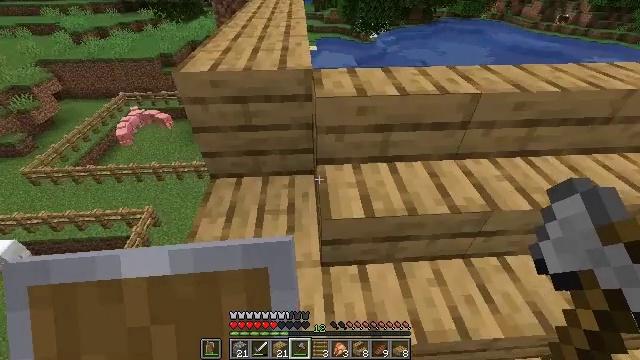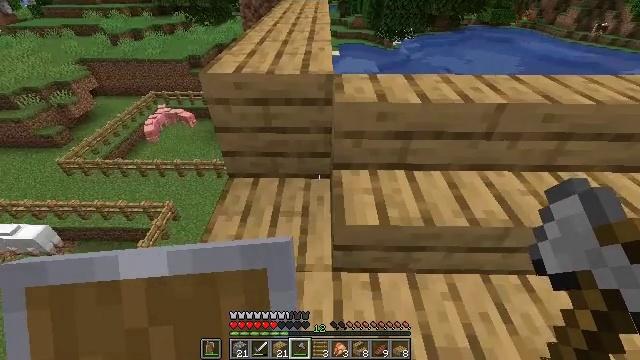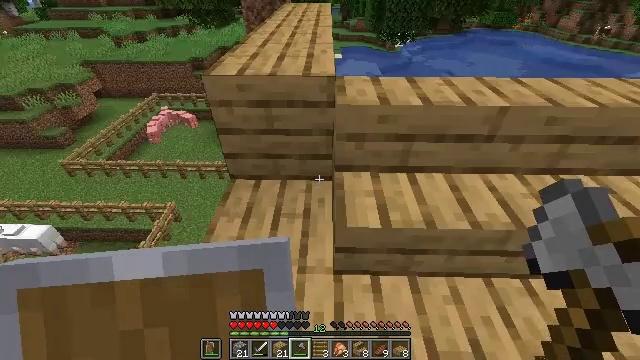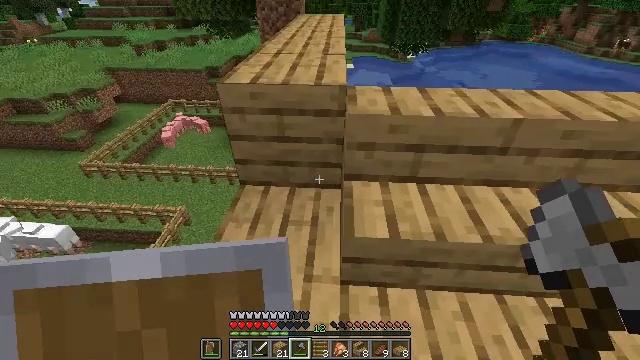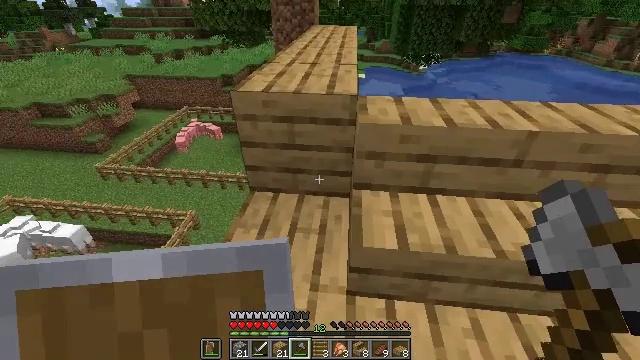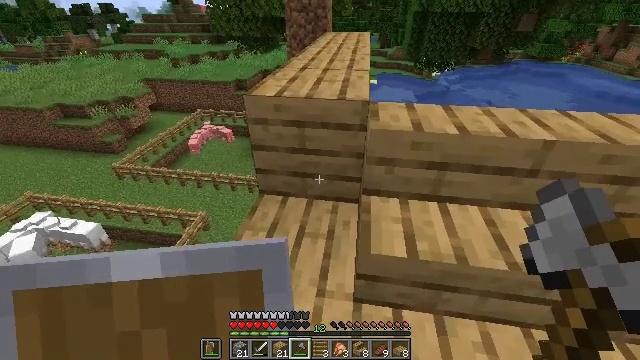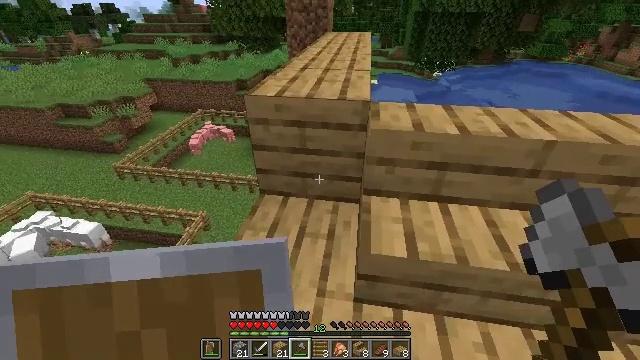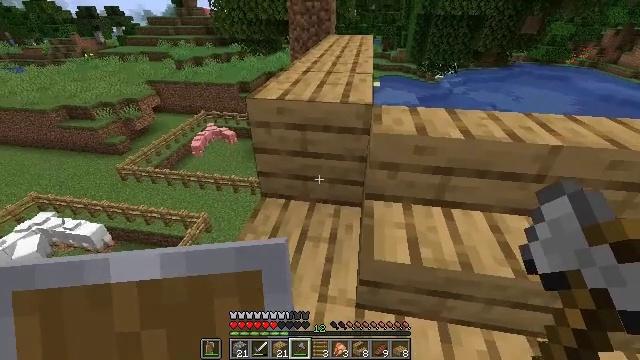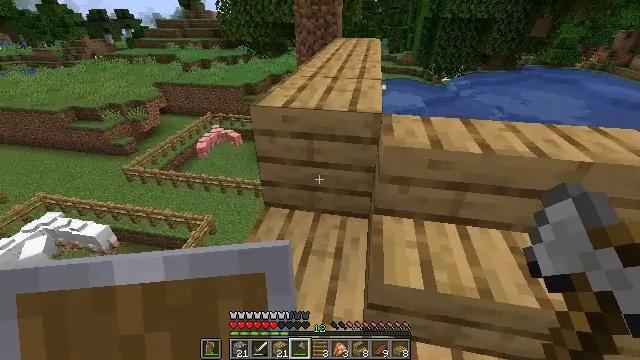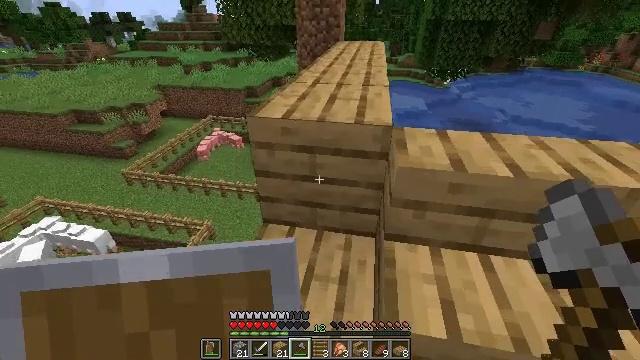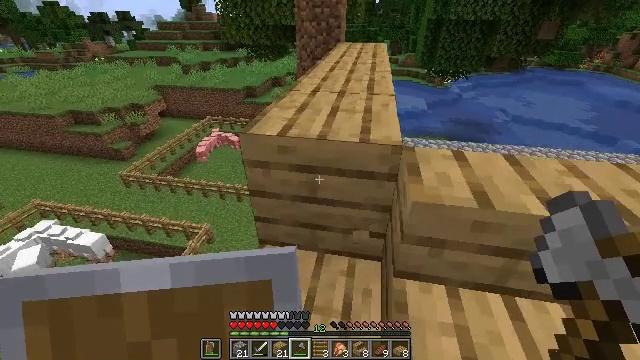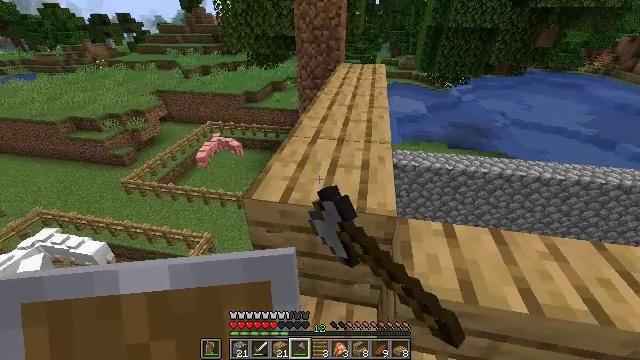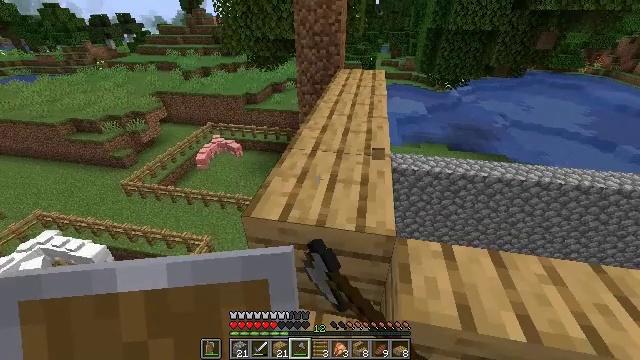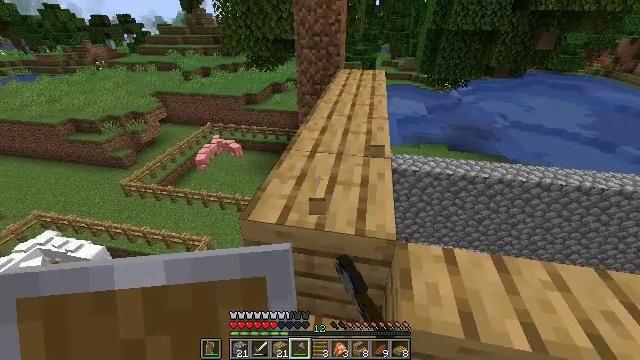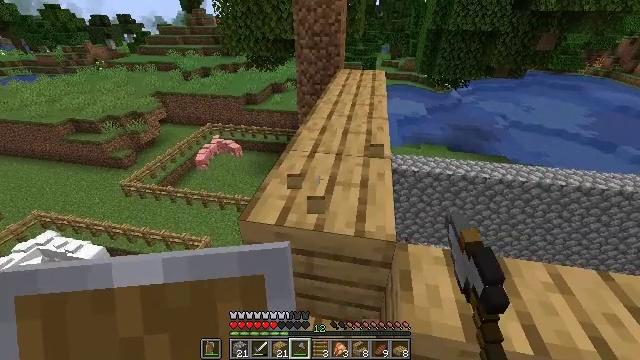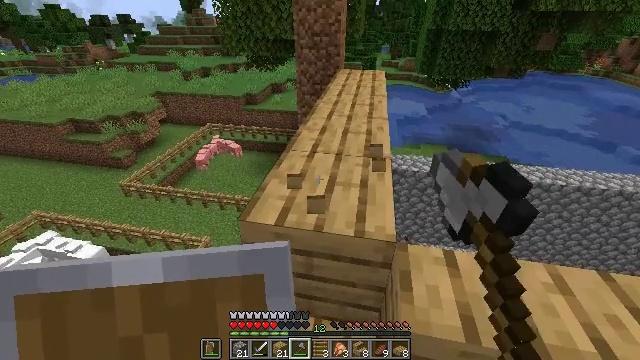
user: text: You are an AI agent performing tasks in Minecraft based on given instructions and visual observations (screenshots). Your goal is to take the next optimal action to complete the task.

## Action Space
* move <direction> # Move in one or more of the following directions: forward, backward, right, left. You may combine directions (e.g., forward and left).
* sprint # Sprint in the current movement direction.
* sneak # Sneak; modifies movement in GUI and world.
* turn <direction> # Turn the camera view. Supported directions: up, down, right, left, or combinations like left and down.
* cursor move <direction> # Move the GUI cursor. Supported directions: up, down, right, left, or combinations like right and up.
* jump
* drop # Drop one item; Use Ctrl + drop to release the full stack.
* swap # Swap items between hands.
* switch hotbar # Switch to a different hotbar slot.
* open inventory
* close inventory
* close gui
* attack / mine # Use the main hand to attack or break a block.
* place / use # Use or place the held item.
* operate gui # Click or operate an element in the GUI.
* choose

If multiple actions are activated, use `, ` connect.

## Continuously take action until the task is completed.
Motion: motion action
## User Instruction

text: Attack the oak planks to recycle it.
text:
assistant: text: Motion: turn left
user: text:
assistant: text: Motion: no_op
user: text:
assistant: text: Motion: turn left and up
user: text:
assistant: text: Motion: turn left and up
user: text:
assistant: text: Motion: turn left and up
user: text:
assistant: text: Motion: no_op
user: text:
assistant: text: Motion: move forward
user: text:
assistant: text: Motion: move forward, turn left
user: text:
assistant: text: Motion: move forward
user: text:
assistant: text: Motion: move forward, attack / mine
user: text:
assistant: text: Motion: attack / mine
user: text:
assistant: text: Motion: attack / mine
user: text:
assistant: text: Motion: attack / mine
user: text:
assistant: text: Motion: attack / mine
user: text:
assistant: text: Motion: attack / mine
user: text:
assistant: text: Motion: attack / mine
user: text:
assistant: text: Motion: attack / mine
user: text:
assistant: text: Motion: attack / mine
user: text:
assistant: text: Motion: attack / mine
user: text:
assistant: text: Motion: attack / mine
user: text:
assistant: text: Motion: attack / mine
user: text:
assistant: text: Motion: attack / mine
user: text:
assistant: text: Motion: attack / mine
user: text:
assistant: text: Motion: attack / mine
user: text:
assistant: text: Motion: attack / mine
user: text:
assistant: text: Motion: attack / mine
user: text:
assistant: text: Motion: attack / mine
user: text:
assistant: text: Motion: attack / mine
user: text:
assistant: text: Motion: attack / mine
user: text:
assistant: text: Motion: attack / mine